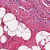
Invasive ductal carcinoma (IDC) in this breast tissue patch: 0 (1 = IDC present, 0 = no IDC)